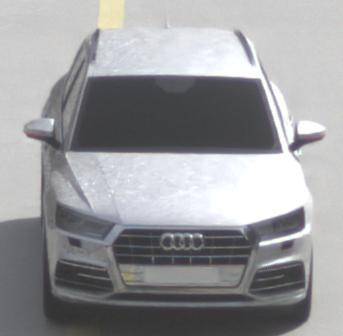
Make: Audi
Model: Q5 45 TFSI
Detailed model: Q5 (FY)
Model produced from: 2019/01
Model produced until: 2019/05
Doors: 5
Color: white
Road condition: dry road
Daytime: morning or afternoon
Contrast: low contrast